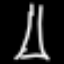
Label: The Eiffel Tower